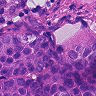
Metastatic tissue present: yes